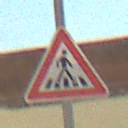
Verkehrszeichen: FussgaengerueberwegLinks
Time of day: Midday
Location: Outdoor (Suburban)
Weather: PartlyCloudy
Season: NotSpecified
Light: Natural